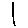
Label: line